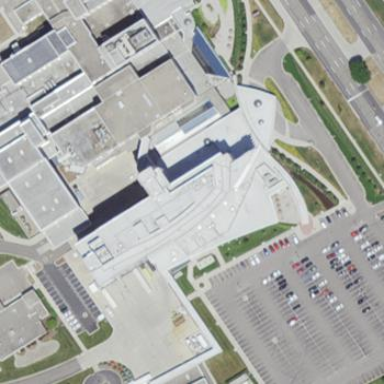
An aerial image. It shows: Hospital building.